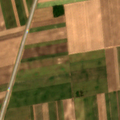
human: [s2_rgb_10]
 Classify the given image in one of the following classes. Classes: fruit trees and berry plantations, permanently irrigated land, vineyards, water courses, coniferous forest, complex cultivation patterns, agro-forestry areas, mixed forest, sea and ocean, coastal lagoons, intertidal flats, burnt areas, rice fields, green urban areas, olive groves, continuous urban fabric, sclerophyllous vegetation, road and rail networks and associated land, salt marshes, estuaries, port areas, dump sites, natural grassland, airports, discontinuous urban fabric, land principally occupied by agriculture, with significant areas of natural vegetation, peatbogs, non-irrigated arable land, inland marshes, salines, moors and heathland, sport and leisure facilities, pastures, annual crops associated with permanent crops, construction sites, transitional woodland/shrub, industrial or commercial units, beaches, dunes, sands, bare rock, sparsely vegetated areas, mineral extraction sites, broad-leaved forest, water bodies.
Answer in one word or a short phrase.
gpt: non-irrigated arable land